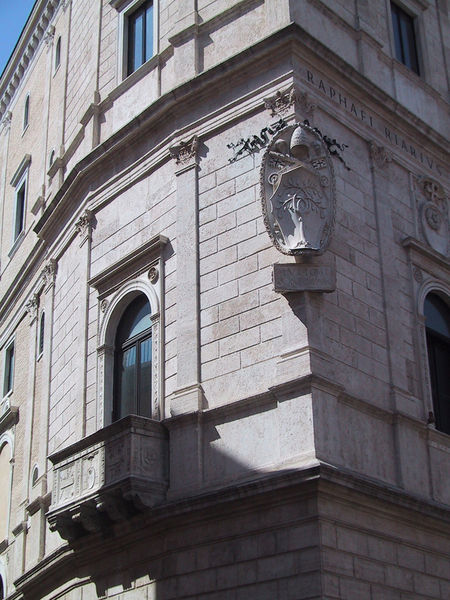
Titel: Palazzo della Cancelleria
Standort: Rom, Palazzo della Cancelleria (EU - I - Latium)
Schlagwörter: baum, blau, himmel, schatten, weiß, stadt, fenster, glas, grau, hut, licht, profil, schwarz, säule, säulen, dach, gebäude, haus, wand, architektur, stein, steine, zweige, sonne, rund, statue, balkon, relief, schrift, ecke, bogen, fassade, italien, perspektive, mauer, pilaster, rand, rundbogen, papst, inschrift, ornamente, foto, fotografie, bögen, erker, schild, kreuz, palast, palazzo, mauerwerk, helm, kapitelle, rom, kapitell, rustika, wappen, rosette, mitra, tiara, fresko, schlüssel, strassenecke, korintisch, etage, lisene, first, bogenfenster, mauerstein, wandvorlage, hausecke, raphael